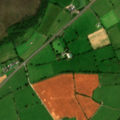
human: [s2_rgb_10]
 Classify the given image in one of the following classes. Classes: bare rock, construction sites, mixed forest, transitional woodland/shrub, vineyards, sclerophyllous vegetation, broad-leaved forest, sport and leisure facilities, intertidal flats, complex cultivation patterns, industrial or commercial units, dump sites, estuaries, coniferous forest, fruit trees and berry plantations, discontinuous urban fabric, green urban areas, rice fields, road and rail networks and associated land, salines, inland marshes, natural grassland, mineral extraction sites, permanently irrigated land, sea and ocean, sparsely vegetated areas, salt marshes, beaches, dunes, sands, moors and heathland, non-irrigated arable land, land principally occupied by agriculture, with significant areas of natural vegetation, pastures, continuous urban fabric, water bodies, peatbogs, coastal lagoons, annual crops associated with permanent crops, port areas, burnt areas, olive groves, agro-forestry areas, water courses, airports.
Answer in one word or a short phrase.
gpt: pastures, transitional woodland/shrub, peatbogs